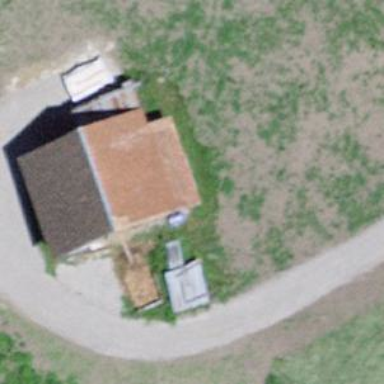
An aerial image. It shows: Rural barn.